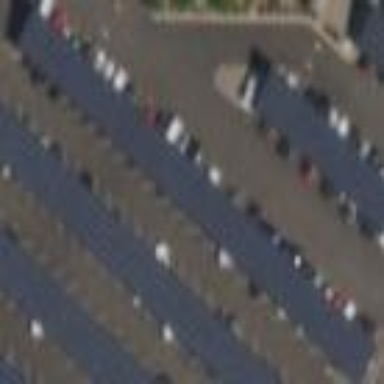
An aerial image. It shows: Solar photovoltaic panel generator.